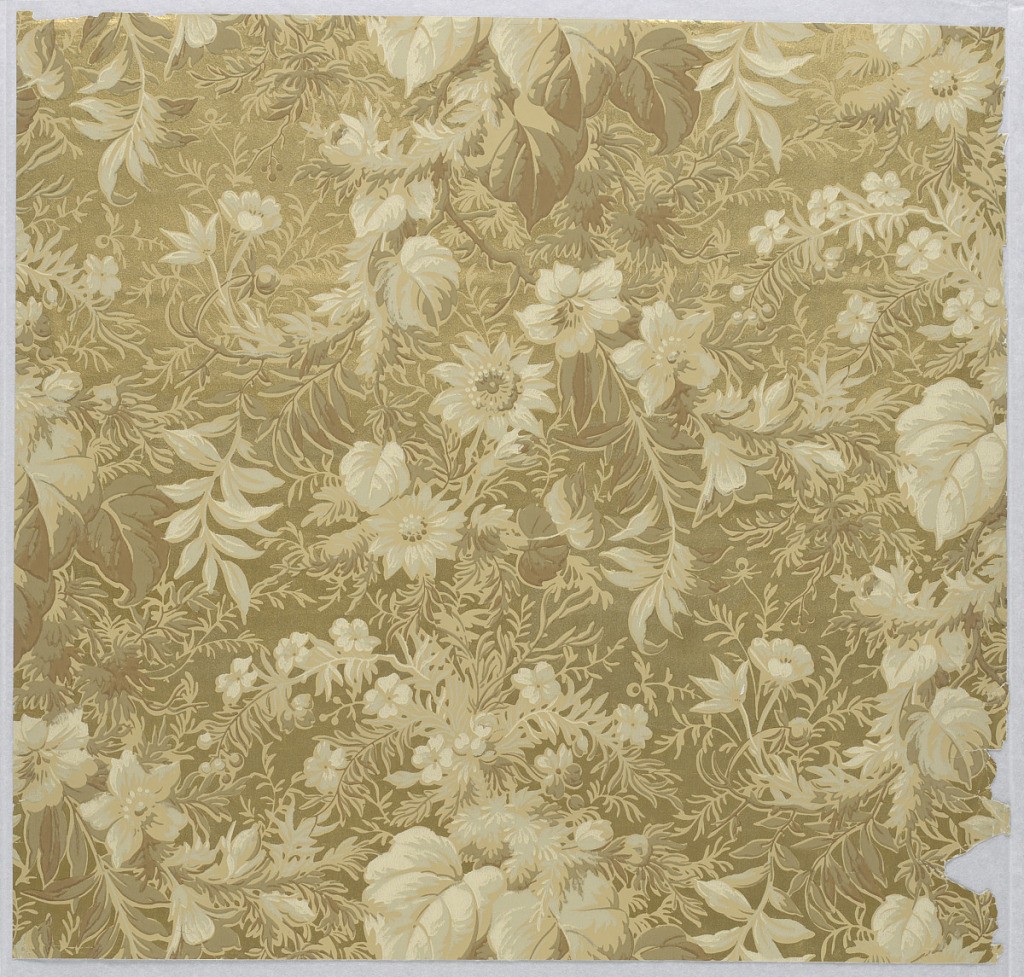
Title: Sidewall
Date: ca. 1880
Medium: Machine-printed paper
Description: Aesthetic dense all-over pattern of meadow flowers with leaves and feathery grasses; single-motif rectilinear repeat in off-set columns; block-printed shading; color scheme of browns, tans, off-whites, and creams on brown ground.